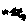
Label: sun